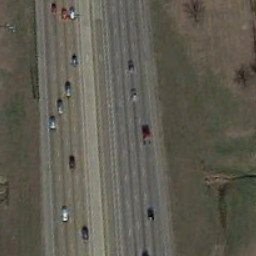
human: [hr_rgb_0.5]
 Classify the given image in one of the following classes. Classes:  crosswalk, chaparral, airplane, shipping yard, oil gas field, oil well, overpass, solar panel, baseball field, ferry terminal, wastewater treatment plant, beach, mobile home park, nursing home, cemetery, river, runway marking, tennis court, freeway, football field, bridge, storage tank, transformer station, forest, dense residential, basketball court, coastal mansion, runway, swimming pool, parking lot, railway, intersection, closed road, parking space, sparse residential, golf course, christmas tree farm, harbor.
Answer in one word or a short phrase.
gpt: freeway